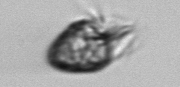
Label: Ciliophora